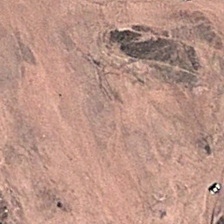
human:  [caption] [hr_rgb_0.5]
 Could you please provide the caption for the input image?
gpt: several cars are in a large piece of bareland .

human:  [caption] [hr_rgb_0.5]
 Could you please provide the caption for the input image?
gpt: the huge land is so infertile while there are a few plants on it .

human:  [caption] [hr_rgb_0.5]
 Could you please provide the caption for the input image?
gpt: several cars are in a large piece of bareland .

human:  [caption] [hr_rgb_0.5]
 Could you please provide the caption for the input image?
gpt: the huge land is so infertile while there are a few plants on it .

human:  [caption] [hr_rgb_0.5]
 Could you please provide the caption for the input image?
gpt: several cars are in a large piece of bareland .